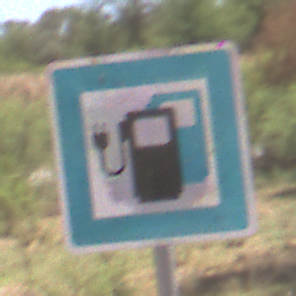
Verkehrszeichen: LadestationFuerElektrofahrzeuge
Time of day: Midday
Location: Outdoor (RoadRail)
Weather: Clear
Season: NotSpecified
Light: Natural